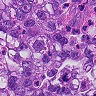
Metastatic tissue present: yes